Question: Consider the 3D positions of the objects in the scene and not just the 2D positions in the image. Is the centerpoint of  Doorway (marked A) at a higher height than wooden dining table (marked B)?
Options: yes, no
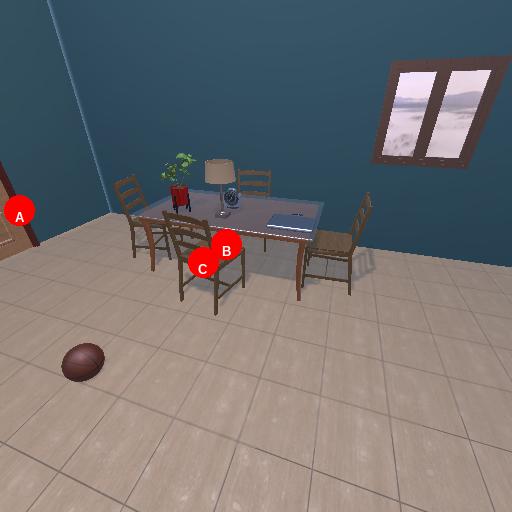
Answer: yes